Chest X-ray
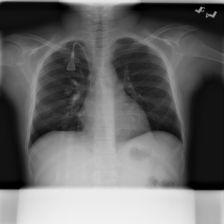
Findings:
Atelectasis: negative
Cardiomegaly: negative
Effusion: negative
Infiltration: negative
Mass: negative
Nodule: negative
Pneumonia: negative
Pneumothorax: negative
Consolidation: negative
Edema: negative
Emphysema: negative
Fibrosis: negative
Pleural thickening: negative
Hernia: negative